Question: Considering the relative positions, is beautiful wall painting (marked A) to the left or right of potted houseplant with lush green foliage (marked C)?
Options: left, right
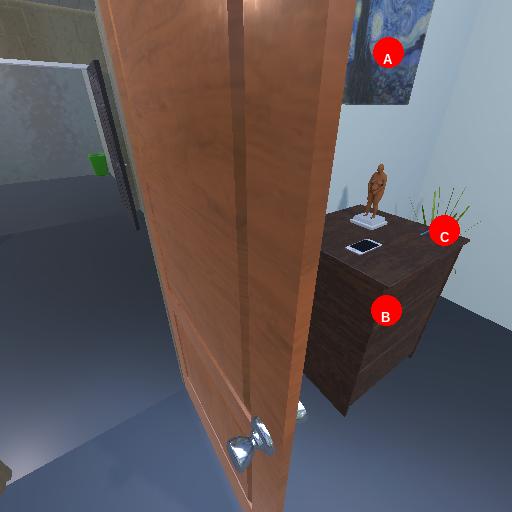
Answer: left